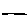
Label: line